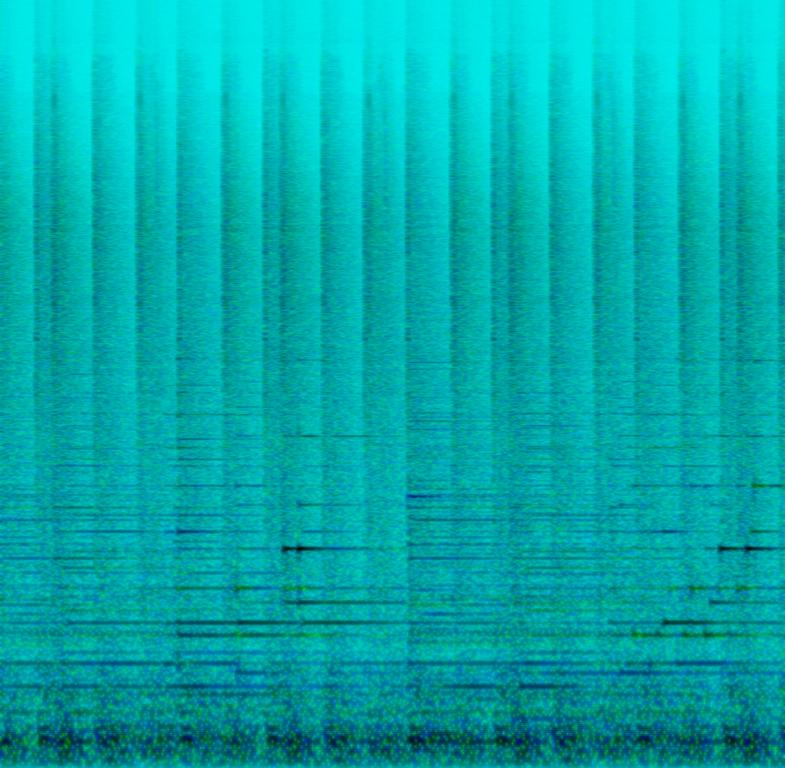
This music is an intense instrumental. The tempo is medium with hard hitting drums, ceremonial big drums, amplified piano and violin harmony. The music is syncopated and intense. It is like a background score for a movie.